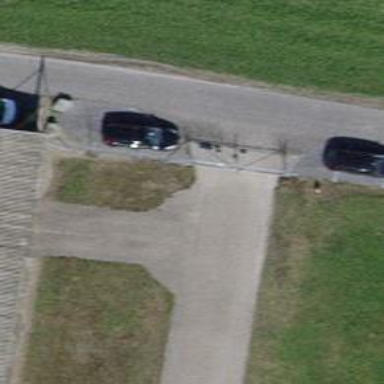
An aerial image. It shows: Swing gate.